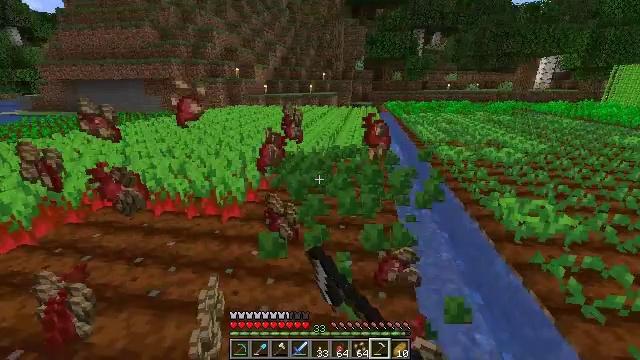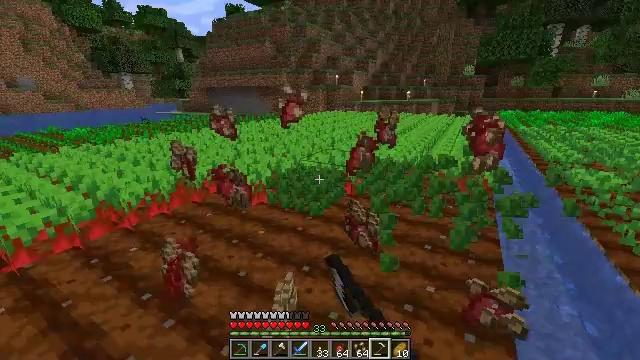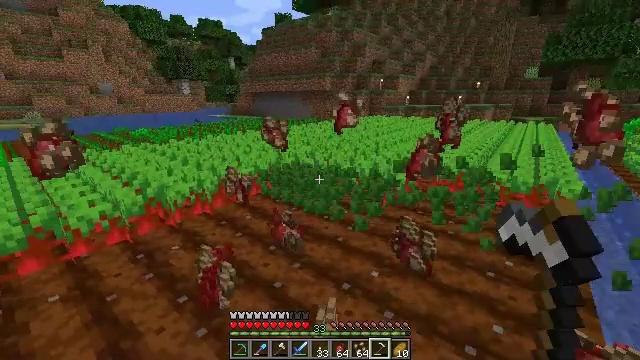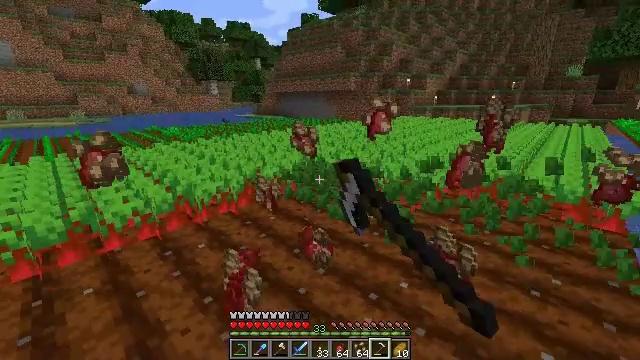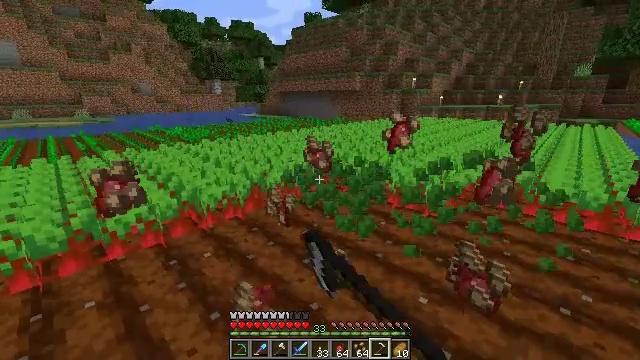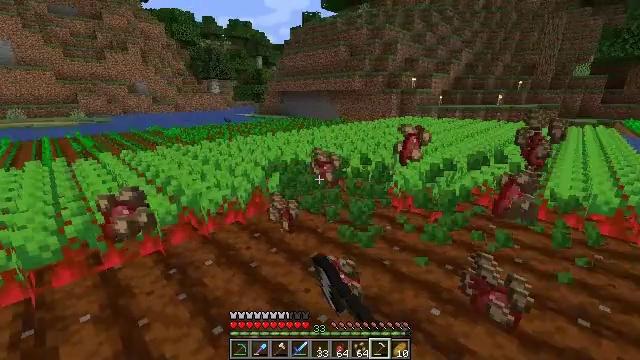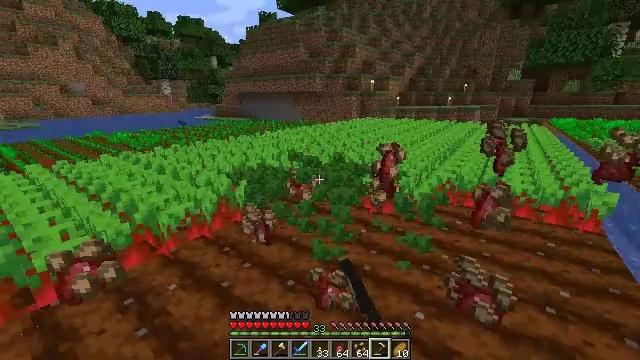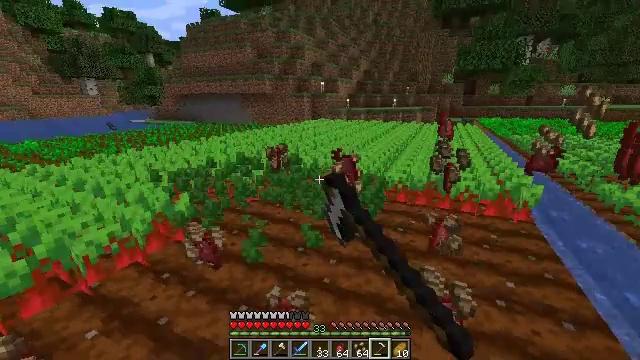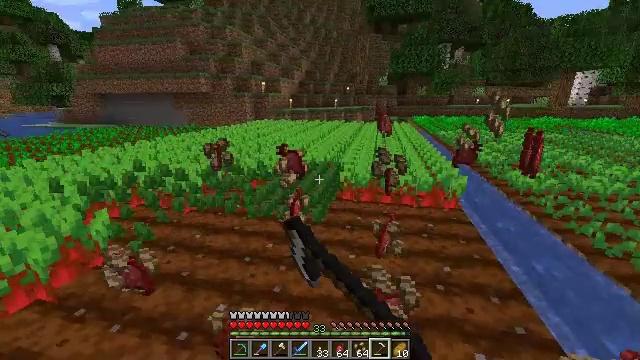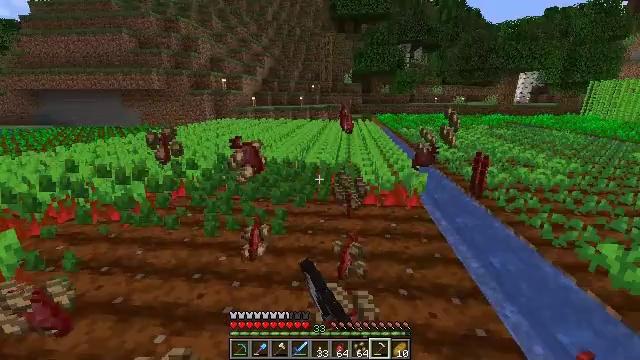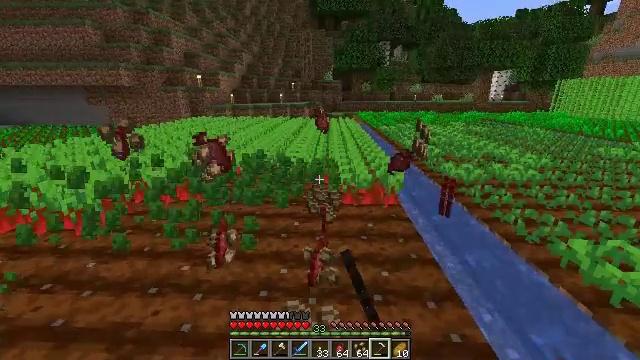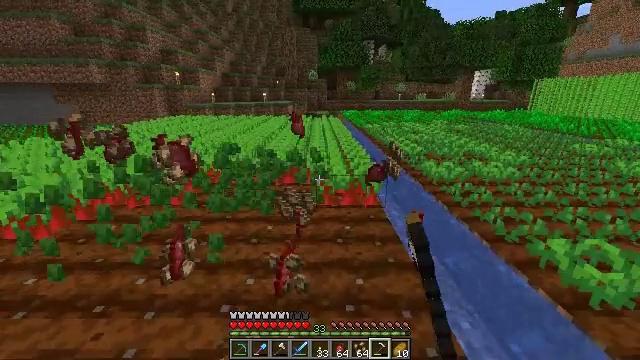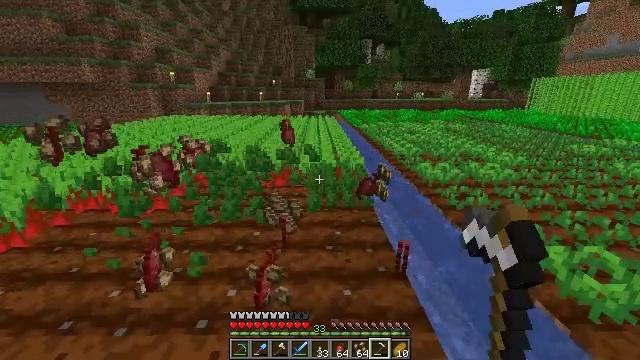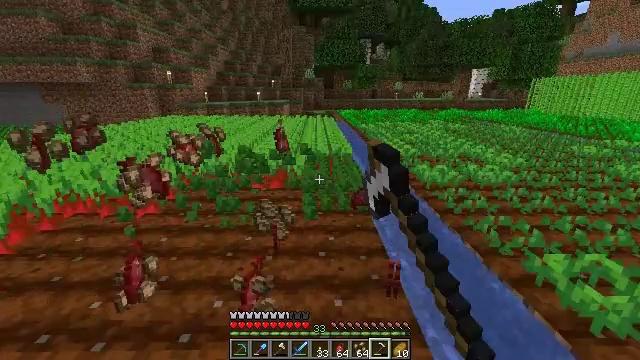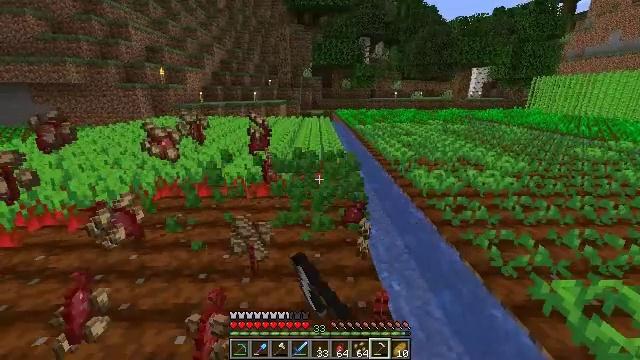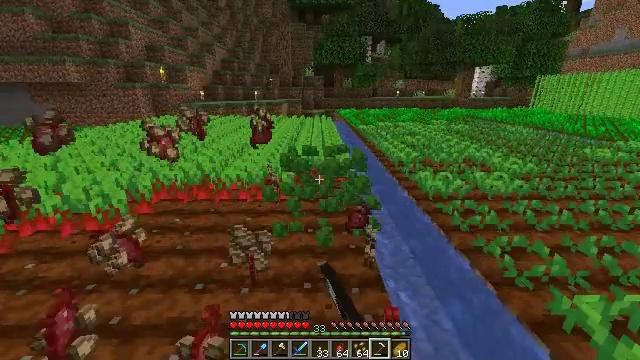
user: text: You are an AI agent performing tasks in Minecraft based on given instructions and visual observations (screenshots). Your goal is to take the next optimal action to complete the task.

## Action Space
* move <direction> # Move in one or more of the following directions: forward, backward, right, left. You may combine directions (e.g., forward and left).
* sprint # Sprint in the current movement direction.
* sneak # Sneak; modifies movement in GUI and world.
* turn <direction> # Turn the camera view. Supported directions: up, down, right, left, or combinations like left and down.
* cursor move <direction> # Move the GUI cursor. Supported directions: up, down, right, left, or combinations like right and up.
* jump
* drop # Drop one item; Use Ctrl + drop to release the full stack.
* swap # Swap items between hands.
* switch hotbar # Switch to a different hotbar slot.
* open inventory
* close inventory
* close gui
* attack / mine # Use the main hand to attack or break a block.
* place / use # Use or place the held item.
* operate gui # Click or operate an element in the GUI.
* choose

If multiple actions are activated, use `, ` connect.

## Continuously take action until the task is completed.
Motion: motion action
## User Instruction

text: Harvest beetroots from the farm.
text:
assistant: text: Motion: move forward and move left, turn left and up, attack / mine
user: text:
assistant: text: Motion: move forward and move left, turn left, attack / mine
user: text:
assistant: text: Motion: move forward and move left, turn left, attack / mine
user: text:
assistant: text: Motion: move forward and move left, attack / mine
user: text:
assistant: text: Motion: move forward and move left, attack / mine
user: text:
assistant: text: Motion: move forward and move right, turn right, attack / mine
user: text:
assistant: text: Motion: move forward and move right, turn right, attack / mine
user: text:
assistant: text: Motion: move forward and move right, turn right, attack / mine
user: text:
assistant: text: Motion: move forward and move right, turn right, attack / mine
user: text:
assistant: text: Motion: move forward and move right, turn right, attack / mine
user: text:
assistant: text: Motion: move forward and move right, turn right, attack / mine
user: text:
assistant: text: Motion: move forward and move right, attack / mine
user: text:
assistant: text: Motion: move forward and move right, attack / mine
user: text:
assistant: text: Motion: move forward, attack / mine
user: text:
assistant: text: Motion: move forward and move left, attack / mine
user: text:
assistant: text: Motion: move forward and move left, turn left, attack / mine
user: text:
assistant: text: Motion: move forward and move left, turn left, attack / mine
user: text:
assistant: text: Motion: move forward and move left, turn left, attack / mine
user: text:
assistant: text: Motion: move forward and move left, turn left, attack / mine
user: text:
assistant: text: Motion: move forward and move left, turn left, attack / mine
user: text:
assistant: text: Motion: move forward and move left, turn left, attack / mine
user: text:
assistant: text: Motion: move forward and move left, attack / mine
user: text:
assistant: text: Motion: move forward and move left, turn right, attack / mine
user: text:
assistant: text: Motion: move forward and move right, turn right, attack / mine
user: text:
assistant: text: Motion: move forward and move right, turn right, attack / mine
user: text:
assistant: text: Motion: move forward and move right, turn right, attack / mine
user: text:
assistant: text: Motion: move forward and move right, turn right, attack / mine
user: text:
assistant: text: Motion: move forward and move right, turn right, attack / mine
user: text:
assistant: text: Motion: move forward and move right, turn right, attack / mine
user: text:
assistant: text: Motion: move forward and move right, attack / mine